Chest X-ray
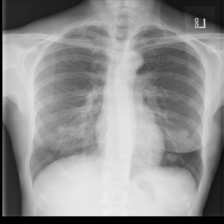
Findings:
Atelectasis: negative
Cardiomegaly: negative
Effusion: negative
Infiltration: negative
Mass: negative
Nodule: negative
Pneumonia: negative
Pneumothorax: negative
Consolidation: negative
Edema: negative
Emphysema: negative
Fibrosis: negative
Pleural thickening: negative
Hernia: negative